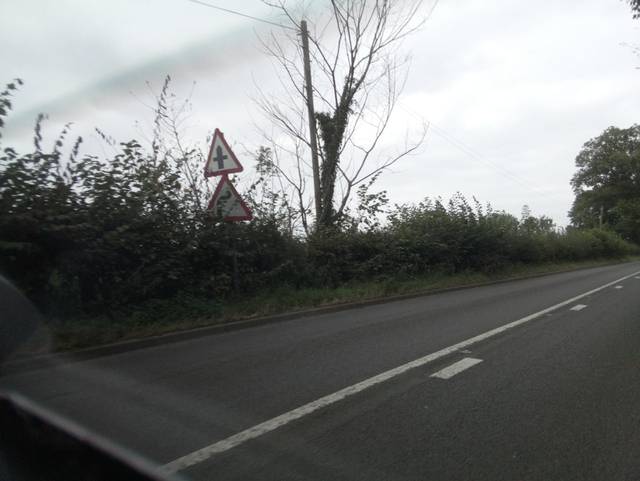
Region: United Kingdom
Coordinates: 52.973, -2.241